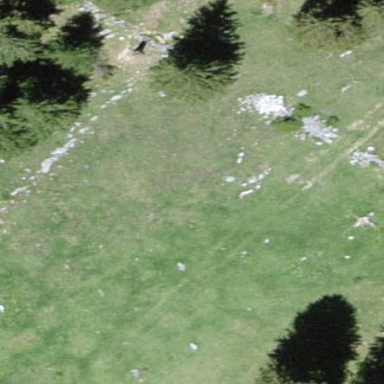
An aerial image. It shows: Picturesque grassland.